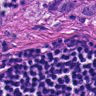
Metastatic tissue present: yes